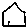
Label: house